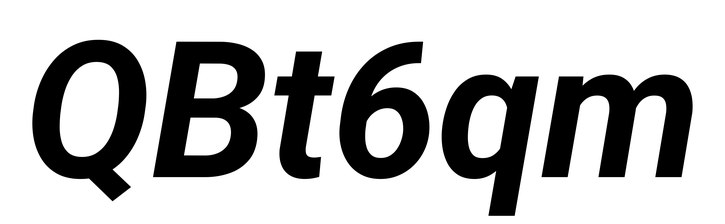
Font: Roboto-Italic_Bold_Italic